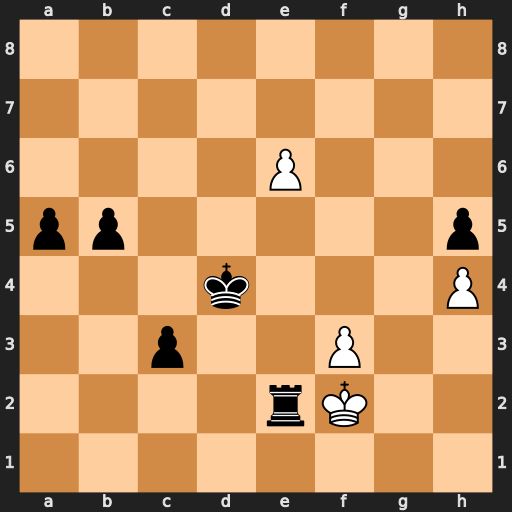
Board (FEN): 8/8/4P3/pp5p/3k3P/2p2P2/4rK2/8
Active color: w
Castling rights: -
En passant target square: -
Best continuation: Kxe2 a4 e7 c2 Kd2 c1=Q+ Kxc1